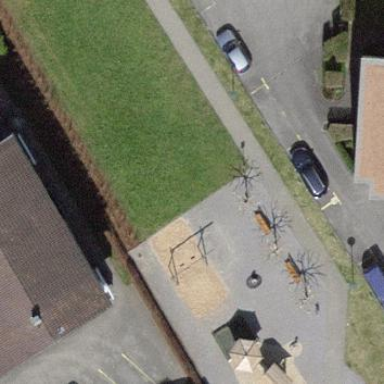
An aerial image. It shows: Playground area for leisure land.